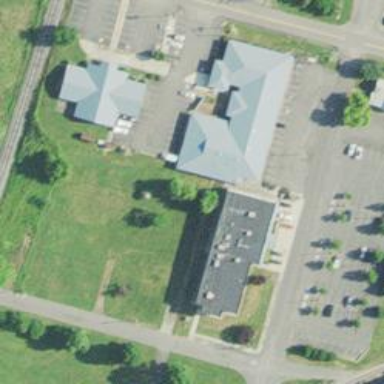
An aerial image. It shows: Healthcare clinic.